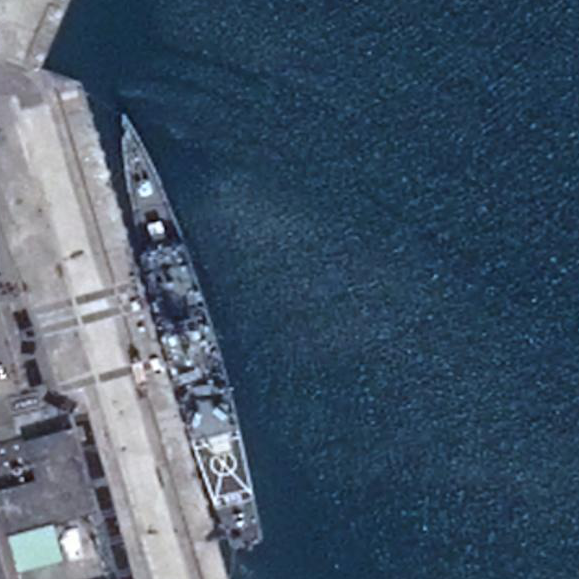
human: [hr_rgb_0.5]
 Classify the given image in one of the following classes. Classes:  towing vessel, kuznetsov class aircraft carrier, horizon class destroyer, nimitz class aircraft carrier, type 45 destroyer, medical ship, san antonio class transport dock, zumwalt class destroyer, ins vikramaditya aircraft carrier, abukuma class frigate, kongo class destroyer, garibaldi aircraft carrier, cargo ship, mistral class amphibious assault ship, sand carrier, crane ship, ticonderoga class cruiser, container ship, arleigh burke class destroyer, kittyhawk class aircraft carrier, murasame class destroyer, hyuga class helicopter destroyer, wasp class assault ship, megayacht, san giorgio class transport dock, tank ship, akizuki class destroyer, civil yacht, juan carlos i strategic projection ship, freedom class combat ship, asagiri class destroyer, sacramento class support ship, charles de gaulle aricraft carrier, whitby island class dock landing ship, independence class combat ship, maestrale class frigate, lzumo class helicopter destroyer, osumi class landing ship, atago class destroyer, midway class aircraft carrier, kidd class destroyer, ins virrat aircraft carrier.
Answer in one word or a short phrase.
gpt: Kidd class destroyer